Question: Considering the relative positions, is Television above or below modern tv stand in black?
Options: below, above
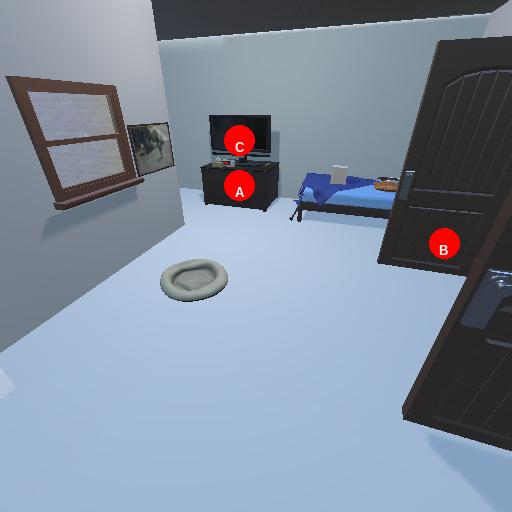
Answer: below